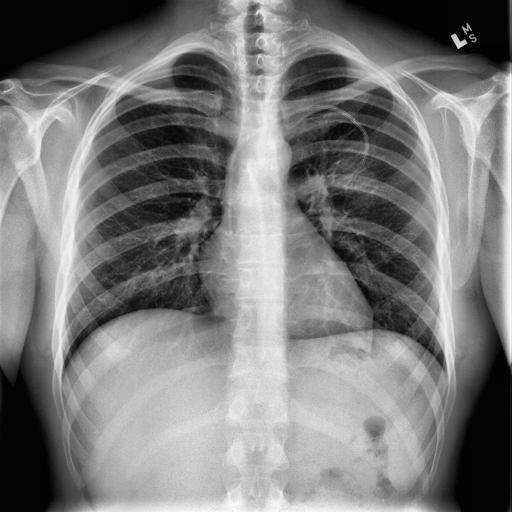
Finding: NORMAL